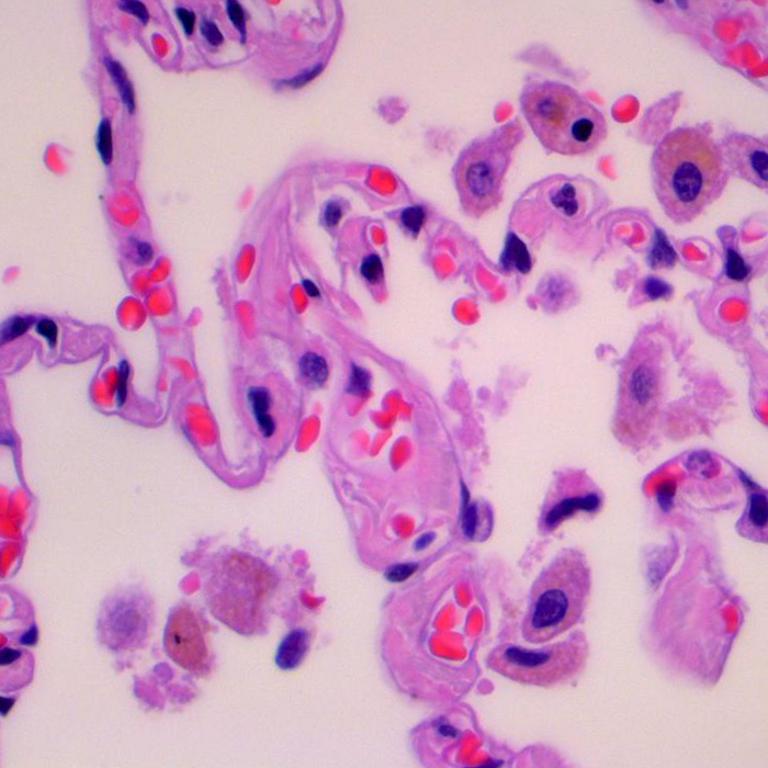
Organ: lung
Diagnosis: benign